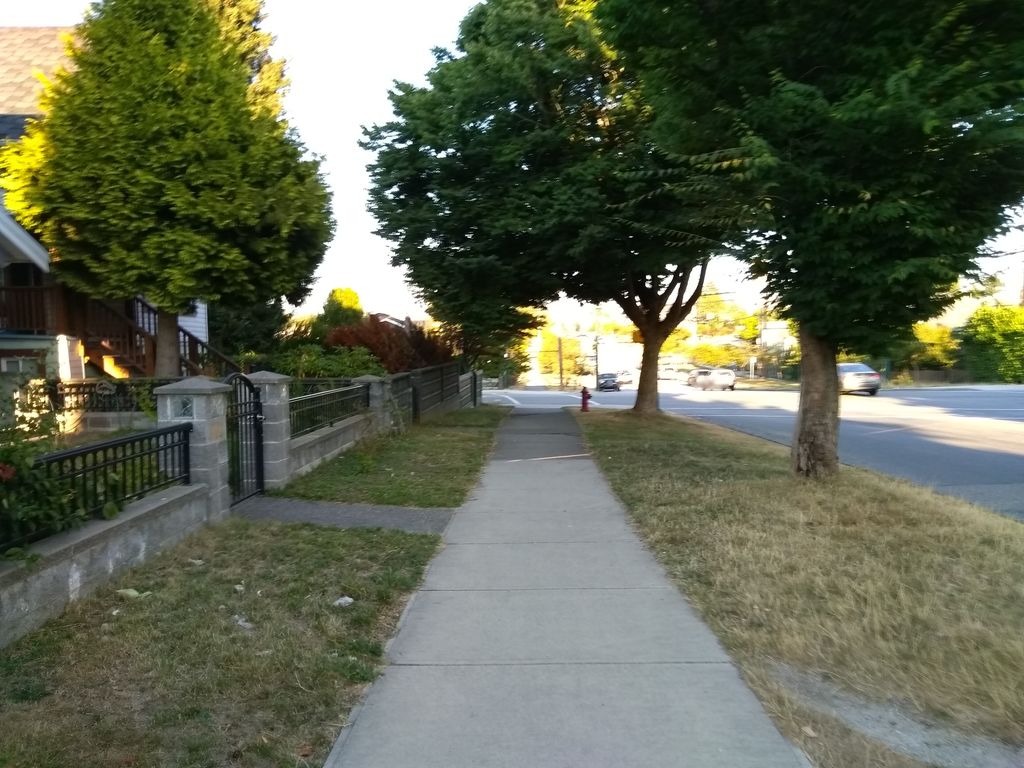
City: vancouver